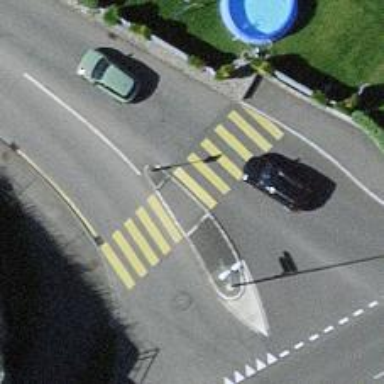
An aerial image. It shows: Uncontrolled crossing with zebra marking and island in the middle.